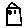
Label: house